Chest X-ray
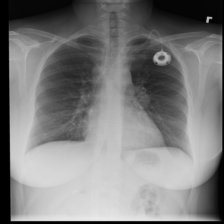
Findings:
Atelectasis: negative
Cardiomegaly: negative
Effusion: negative
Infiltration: positive
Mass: negative
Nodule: negative
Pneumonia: negative
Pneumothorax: negative
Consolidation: negative
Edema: negative
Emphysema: negative
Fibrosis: negative
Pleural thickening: negative
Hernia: negative